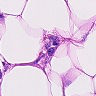
Metastatic tissue present: yes